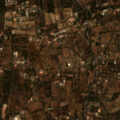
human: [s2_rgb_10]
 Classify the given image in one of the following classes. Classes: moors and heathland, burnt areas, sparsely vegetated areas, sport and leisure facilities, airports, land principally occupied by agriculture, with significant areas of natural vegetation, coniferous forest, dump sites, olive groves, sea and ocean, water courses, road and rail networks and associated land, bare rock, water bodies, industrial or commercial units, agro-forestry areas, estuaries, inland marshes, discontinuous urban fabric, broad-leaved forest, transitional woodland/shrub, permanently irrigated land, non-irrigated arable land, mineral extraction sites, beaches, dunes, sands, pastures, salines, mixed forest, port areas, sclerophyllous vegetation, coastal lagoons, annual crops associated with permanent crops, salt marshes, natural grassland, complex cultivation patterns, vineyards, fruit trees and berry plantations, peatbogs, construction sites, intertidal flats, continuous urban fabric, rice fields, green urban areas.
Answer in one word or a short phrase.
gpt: olive groves, land principally occupied by agriculture, with significant areas of natural vegetation